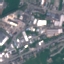
Label: Industrial